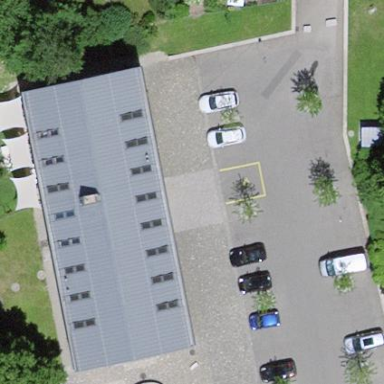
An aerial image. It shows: Commercial building.